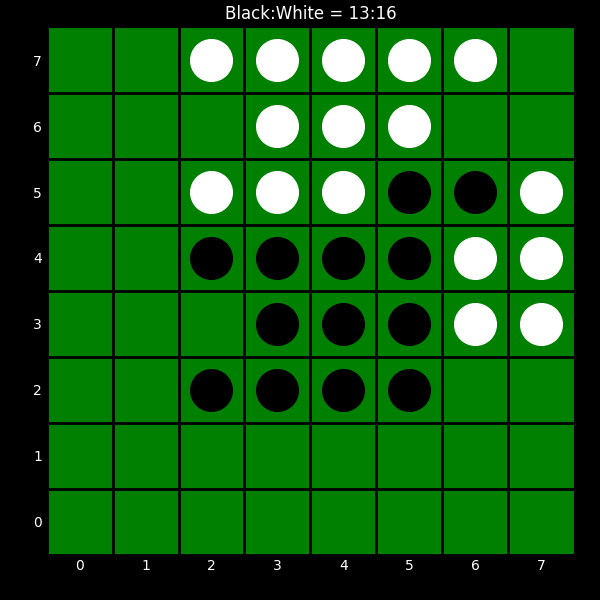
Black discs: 13
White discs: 16